Field crop: maize
Growth stage: 1
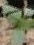
Species: datura